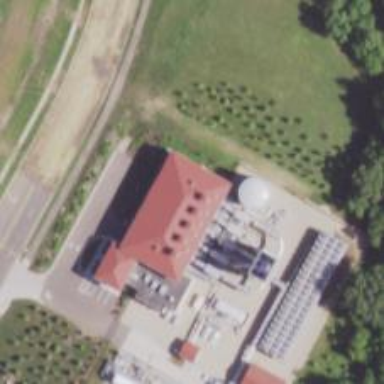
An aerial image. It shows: Gas-powered generator.